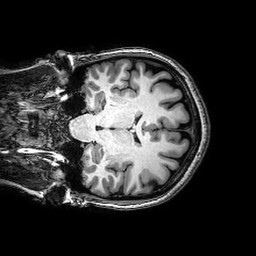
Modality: T1w
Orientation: coronal
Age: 37
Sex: female
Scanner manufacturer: philips
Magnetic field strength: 3 T
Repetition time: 0.008155 s
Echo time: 0.00373 s